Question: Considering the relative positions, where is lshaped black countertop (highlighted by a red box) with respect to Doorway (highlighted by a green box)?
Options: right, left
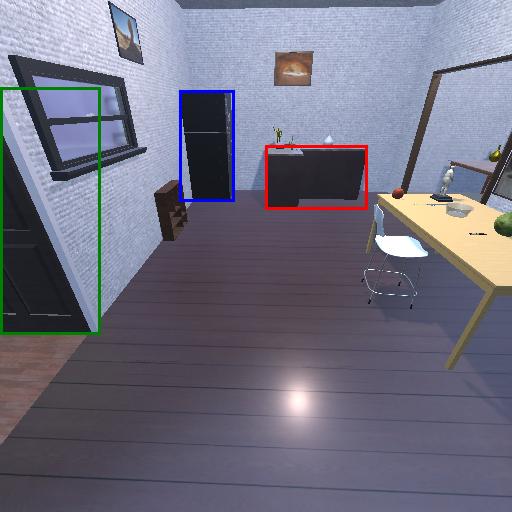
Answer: right